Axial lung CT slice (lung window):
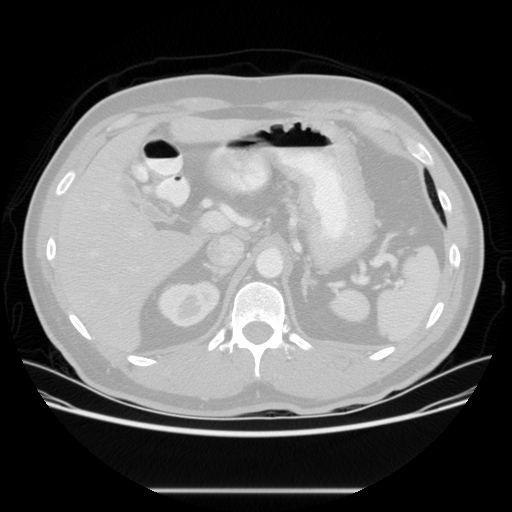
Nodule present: no